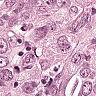
Metastatic tissue present: yes